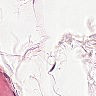
Metastatic tissue present: no